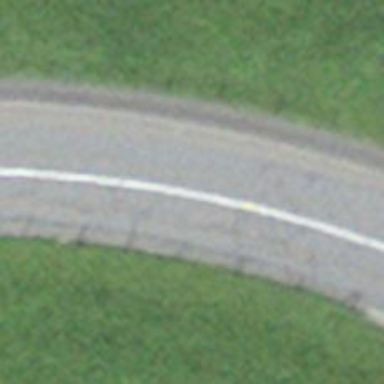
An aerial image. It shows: Primary highway.